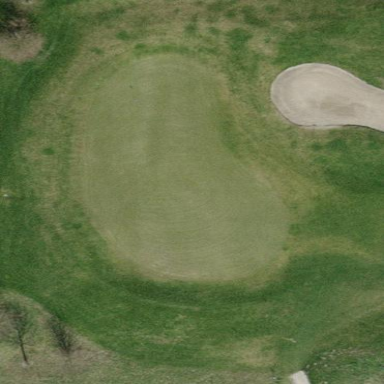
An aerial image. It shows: Picturesque green golfing area with grass land use.